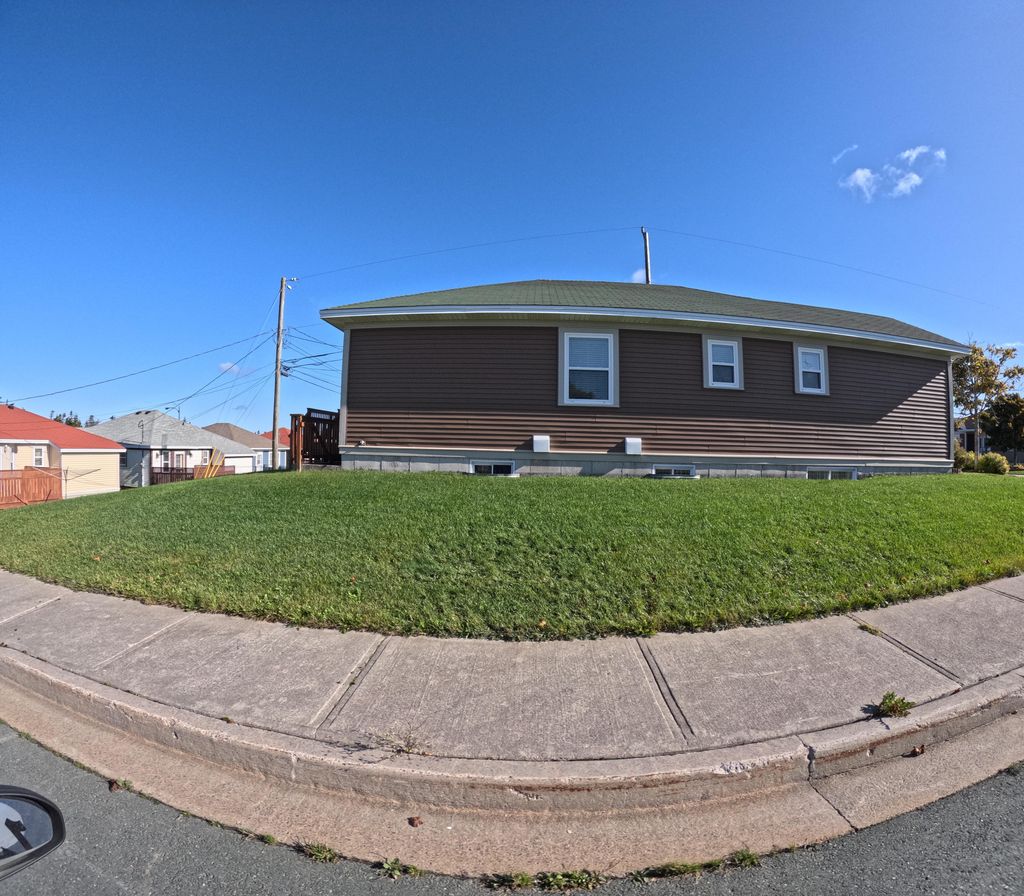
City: st_johns